Field crop: maize
Growth stage: 1
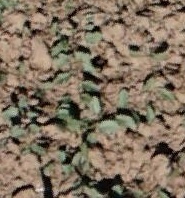
Species: convolvulus